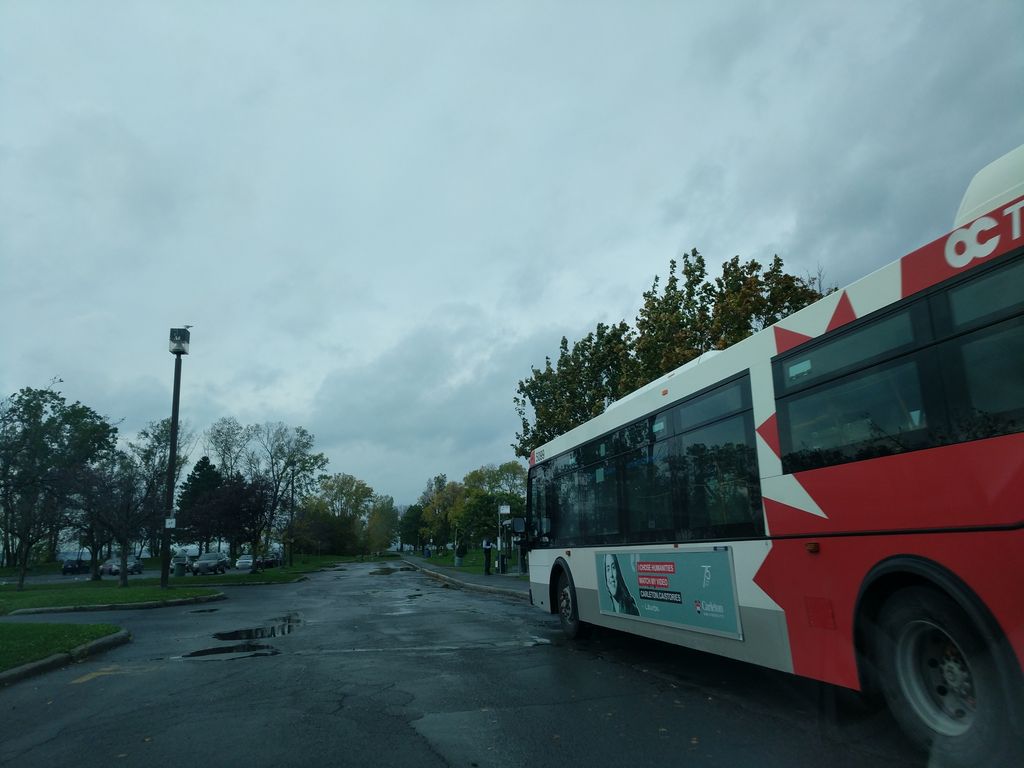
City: ottawa-gatineau